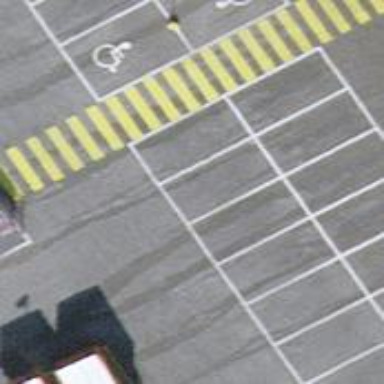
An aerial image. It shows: Bicycle parking facility.